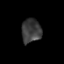
Tissue: prostate
Cell type: Myeloid cells
Senescence score: 0.3334
Nuclear area (px): 462
Mean DAPI intensity: 59.95